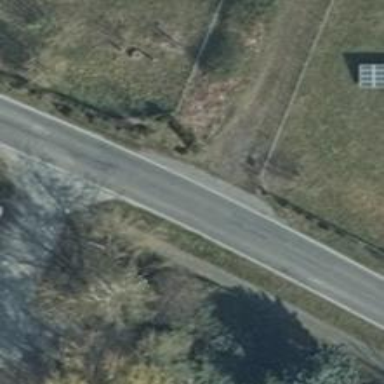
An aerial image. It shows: Secondary road with asphalt surface.